Question: Want to create a 'Bridge Text Effect' like below, i tried using arctext but it doesnt help. I tried to google id but it doesnt understand Bridge text Shapes.

'''
<!DOCTYPE HTML>
<html>
<head>
<style>
body {
margin: 0px;
padding: 0px;
}
</style>
</head>
<body>
<canvas id="myCanvas" width="578" height="200"></canvas>
<script>
var canvas = document.getElementById('myCanvas');
var context = canvas.getContext('2d');
var x = canvas.width / 2;
var y = canvas.height / 2;
context.font = '30pt Calibri';
// textAlign aligns text horizontally relative to placement
context.textAlign = 'center';
// textBaseline aligns text vertically relative to font style
context.textBaseline = 'middle';
context.fillStyle = 'blue';
context.fillText('BRIDGE TEXT', x, y);
</script>
</body>
</html>
'''
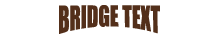
Answer: # Displacement
There are at least two ways you can achieve a curved text effect - both share the same principle of displacement of pixels (moving them out of position relative to their real position), it's just a matter of which method we use to do this.
In the following demo I will use simple slicing using the internal 'drawImage' method. Optional we could have iterated the pixel buffer and manually projected the pixels but for cases such as this it's simpler to use slicing IMO and we get anti-aliasing for free.
# Example + demo
Here is a full example (see demo for sliders and custom text) on one way of doing this:
<URL>
The result will be:

'''
var ctx = demo.getContext('2d'), /// get canvas
font = '64px impact', /// define font
w = demo.width, /// cache width and height
h = demo.height,
curve, /// curve for our text
offsetY, /// offset from top (see note)
bottom, /// bottom origin
textHeight, /// height of text
angleSteps = 180 / w, /// angle steps per pixel
i = w, /// counter (for x)
y,
os = document.createElement('canvas'), /// off-screen canvas
octx = os.getContext('2d');
/// set off-screen canvas same size as our demo canavs
os.width = w;
os.height = h;
/// prep text for off-screen canvas
octx.font = font;
octx.textBaseline = 'top';
octx.textAlign = 'center';
/// main render function
function renderBridgeText() {
/// snipped... get various data (see demo for detail)
/// clear canvases
octx.clearRect(0, 0, w, h);
ctx.clearRect(0, 0, w, h);
/// draw the text (see demo for details)
octx.fillText(iText.value, w * 0.5, 0);
/// slide and dice (MAIN)
i = w;
while (i--) {
/// calc distance based on curve (=radius) and x position
y = bottom - curve * Math.sin(i * angleSteps * Math.PI / 180);
/// draw the slice for this vertical line
ctx.drawImage(os, i, offsetY, 1, textHeight,
i, offsetY, 1, y);
}
}
'''
Note on offset: offset can be many things - in this demo I let it be the top source of the text to "correct" the curving a little as texts aren't drawn at the very top (due to various glyph geometry which I'm not gonna into here) - you will see this clearly between Chrome and Firefox as the text is rendered differently.
The demo let you change text and adjust a few parameters so you can see what effect they have on the text.
# How it works
The width is divided first on number of pixels we want to displace on the x axis. This gives us the delta angle we need to use for each pixel step.
Then we calculate a basic distance based on angle for y-axis using sinus using curve as radius. As the delta angle now corresponds to an angle from 0 to 180 based on x position this will gives us a nice curve matching the text width which is drawn in center.
This value we subtract from bottom to get the y position for the bottom of text.
Then we pick a normal sized slice from the source, one pixel thick, and we scale it to destination based on the y value. This does the trick.